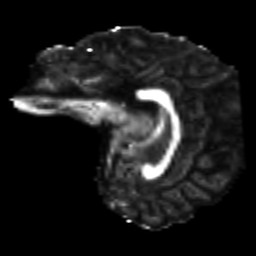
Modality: FA
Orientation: sagittal
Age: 23
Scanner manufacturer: siemens
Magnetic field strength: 3 T
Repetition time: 4.52 s
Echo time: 0.084 s